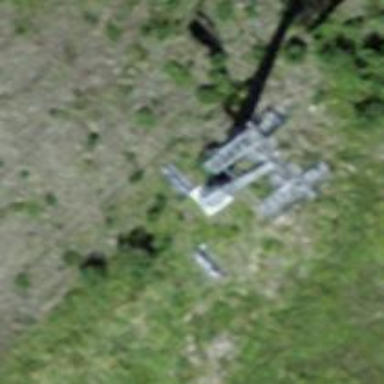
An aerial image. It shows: Pylon used for aerialway.